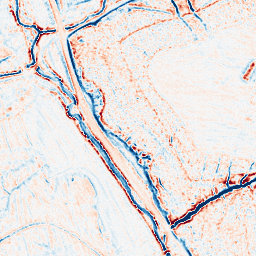
Category: edge_preserving
Decomposition family: bilateral
Decomposition parameters: d: 9
sigma_color: 150
sigma_space: 75
Upsampling method: quadratic
Upsampling parameters: scale: 2
Upsampling scale: 2